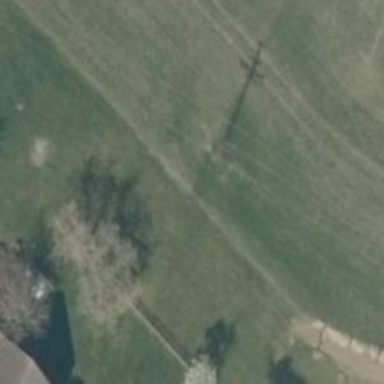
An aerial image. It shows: Minor power line.